Field crop: maize
Growth stage: 2
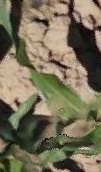
Species: maize